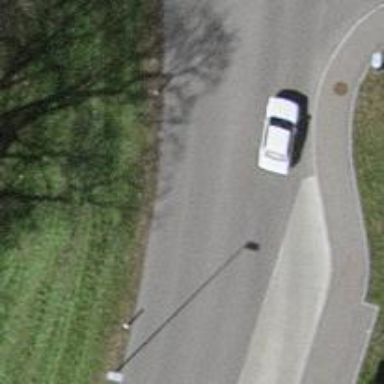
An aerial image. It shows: Secondary road with asphalt surface.